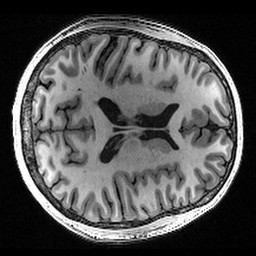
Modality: T1w
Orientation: axial
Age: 23
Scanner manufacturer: siemens
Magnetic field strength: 3 T
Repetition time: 2.4 s
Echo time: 0.00224 s